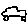
Label: car